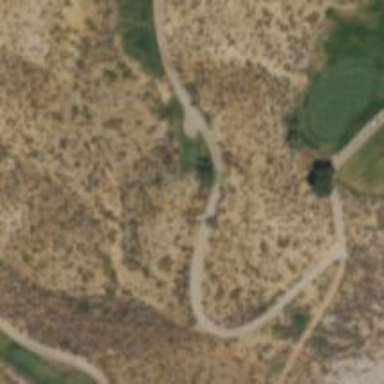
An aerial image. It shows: Service road used as golf cart path.